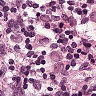
Metastatic tissue present: no